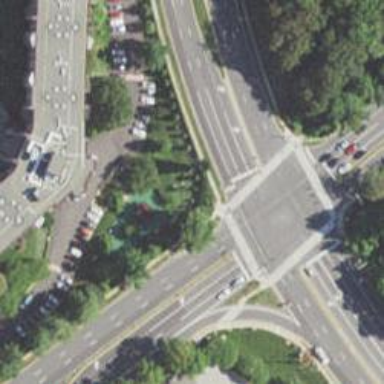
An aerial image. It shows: Zebra crossing for pedestrians.